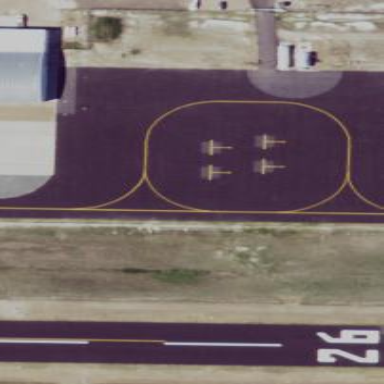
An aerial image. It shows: Apron area at the airport with paved surface.